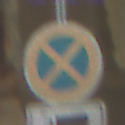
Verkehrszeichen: AbsolutesHalteverbot
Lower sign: MehrspurigeFahrzeuge2
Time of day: Midday
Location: Roofed (Beach)
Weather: Overcast
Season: NotSpecified
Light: Natural